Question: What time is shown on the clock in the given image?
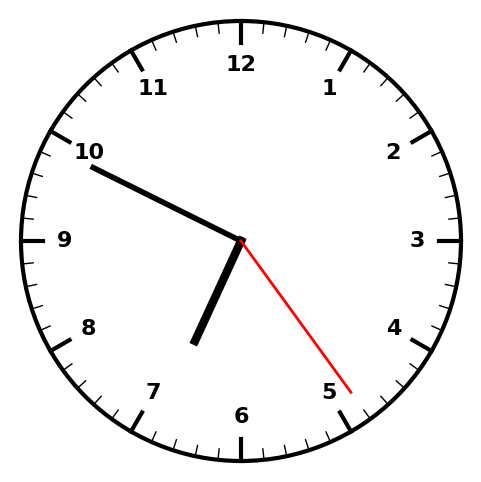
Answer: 06:49:24